Question: I have a problem. I have a support action bar, in which i have set an image. The problem is that the image is slightly to the right. I think it's an compatibility problem.
Here is the screenshot of the image:
As you can see, the image in the actionBar is slightly to the right(if it is not visible, believe me it is).
The image was initially correctly centered, when i was using actionBar, but when i added appcompat to the project, getActionBar() started returning null, and the application crashed. I searched the internet and got to the getSupportActionBar() method. This time the application was not crashing, but the image is not centered correctly as before. I suspect it is a matter of theme/compatibility/overriding, or things like that.
Can anyone help me?
Here is the method in which i invoke the action bar:
'''
public void initializeActionBar() {
getSupportActionBar();
getSupportActionBar().setDisplayShowCustomEnabled(true);
getSupportActionBar().setCustomView(com.entu.bocterapp.R.layout.action_bar_center_image);
getSupportActionBar().setBackgroundDrawable(new ColorDrawable(0xff50aaf1));
getSupportActionBar().setDisplayShowTitleEnabled(false);
}
'''
Here is the XML for "R.layout.action_bar_center_image":
'''
<?xml version="1.0" encoding="utf-8"?>
<LinearLayout xmlns:android="http://schemas.android.com/apk/res/android"
android:layout_width="match_parent"
android:layout_height="wrap_content"
android:gravity="center"
android:orientation="horizontal">
<ImageView
android:id="@+id/bocterAppLogo"
android:layout_width="wrap_content"
android:layout_height="wrap_content"
android:src="@drawable/bocterapp"
android:contentDescription=""/>
</LinearLayout>
'''
Here is the gradle.build:
'''
buildscript {
repositories {
mavenCentral()
}
dependencies {
classpath 'com.android.tools.build:gradle:1.0.0-rc1'
}
}
apply plugin: 'android'
dependencies {
compile fileTree(include: '*.jar', dir: 'libs')
compile files('libs/Parse-1.7.0/Parse-1.7.0.jar')
compile 'com.android.support:appcompat-v7:21.0.3'
compile 'com.google.android.gms:play-services:6.5.87'
}
android {
signingConfigs {
config {
storeFile file('C:/bocterapp.keystore')
}
}
compileSdkVersion 21
buildToolsVersion '21.1.1'
sourceSets {
main {
manifest.srcFile 'AndroidManifest.xml'
java.srcDirs = ['src']
resources.srcDirs = ['src']
aidl.srcDirs = ['src']
renderscript.srcDirs = ['src']
res.srcDirs = ['res']
assets.srcDirs = ['assets']
}
// Move the tests to tests/java, tests/res, etc...
instrumentTest.setRoot('tests')
// Move the build types to build-types/<type>
// For instance, build-types/debug/java, build-types/debug/AndroidManifest.xml, ...
// This moves them out of them default location under src/<type>/... which would
// conflict with src/ being used by the main source set.
// Adding new build types or product flavors should be accompanied
// by a similar customization.
debug.setRoot('build-types/debug')
release.setRoot('build-types/release')
}
dexOptions {
preDexLibraries = false
}
}
'''
And here are the styles:
styles:
'''
<resources xmlns:android="http://schemas.android.com/apk/res/android">
<!--
Base application theme, dependent on API level. This theme is replaced
by AppBaseTheme from res/values-vXX/styles.xml on newer devices.
-->
<style name="AppBaseTheme" parent="Theme.AppCompat.Light">
<!--
Theme customizations available in newer API levels can go in
res/values-vXX/styles.xml, while customizations related to
backward-compatibility can go here.
-->
</style>
<!-- Application theme. -->
<style name="AppTheme" parent="AppBaseTheme">
<!-- All customizations that are NOT specific to a particular API-level can go here. -->
</style>
<color name="azure">#50aaf1</color>
<color name="black">#302D2D</color>
<color name="white">#ffffff</color>
'''
v11/:
'''
<resources>
<!--
Base application theme for API 11+. This theme completely replaces
AppBaseTheme from res/values/styles.xml on API 11+ devices.
-->
<style name="AppBaseTheme" parent="Theme.AppCompat.Light">
<!-- API 11 theme customizations can go here. -->
</style>
'''
v14/:
'''
<resources>
<!--
Base application theme for API 14+. This theme completely replaces
AppBaseTheme from BOTH res/values/styles.xml and
res/values-v11/styles.xml on API 14+ devices.
-->
<style name="AppBaseTheme" parent="Theme.AppCompat.Light.DarkActionBar">
<!-- API 14 theme customizations can go here. -->
</style>
'''
Can someone be kind enough to help me?
Cheers!
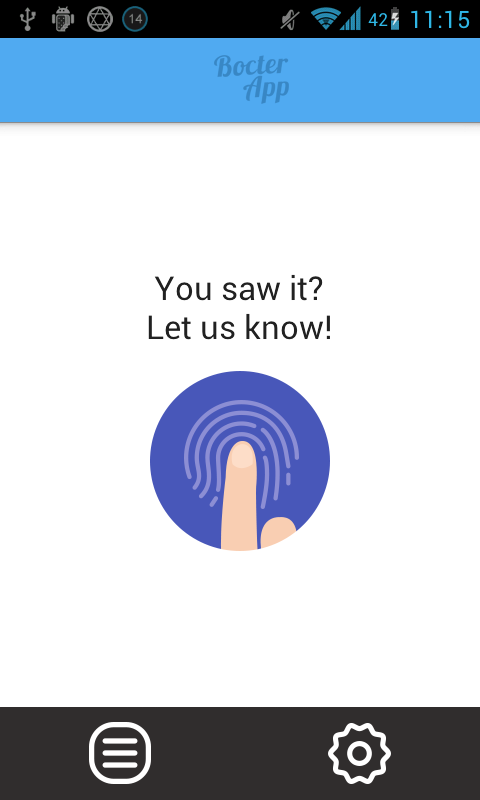
Answer: With AppCompat 21, the action bar is represented by a Toolbar widget.
Add a 'android.support.v7.widget.Toolbar' to your Activity layout.
Then set the 'app:contentInsetStart="0dp"'.
This attribute removes the margin on the left.
Then customize your toolbar with your favorite layout.
'''
<android.support.v7.widget.Toolbar xmlns:android="http://schemas.android.com/apk/res/android"
xmlns:app="http://schemas.android.com/apk/res-auto"
android:id="@+id/toolbar"
android:layout_width="match_parent"
android:layout_height="wrap_content"
app:contentInsetEnd="0dp"
app:contentInsetStart="0dp" >
//Put here your layout.
</android.support.v7.widget.Toolbar>
'''
In your activity:
'''
Toolbar actionBar = (Toolbar) findViewById(R.id.toolbar);
setSupportActionBar(actionBar);
'''
BTW I suggest you following the Material Guidelines.